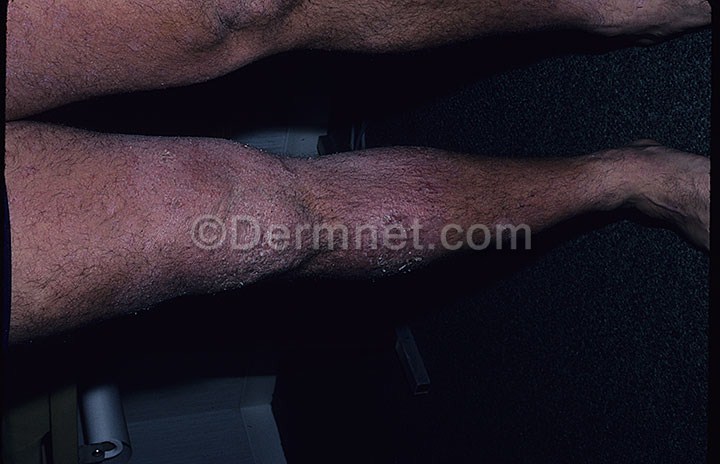
Disease: Poison Ivy Photos and other Contact Dermatitis